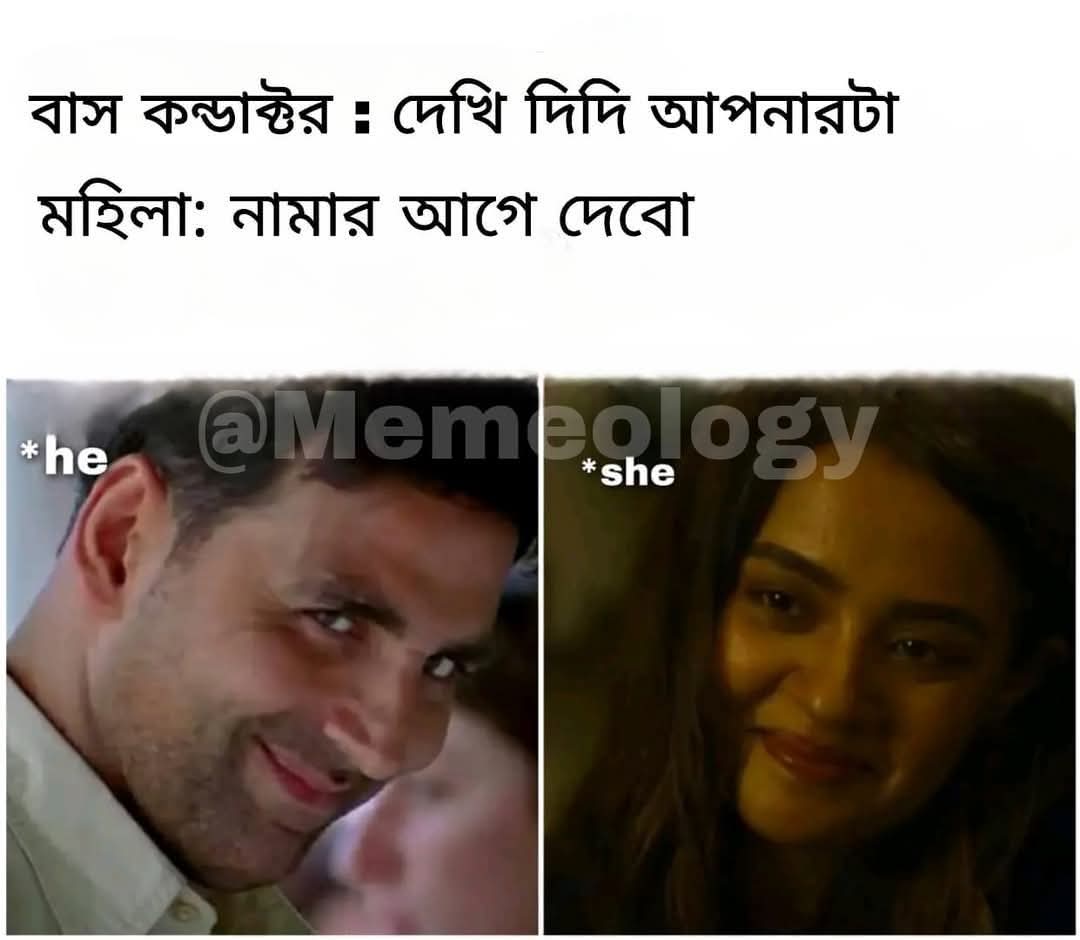
Text: বাস কন্ডাক্টর: দেখি দিদি আপনারটা মহিলা: নামার আগে দেবো
Label: Non Hate